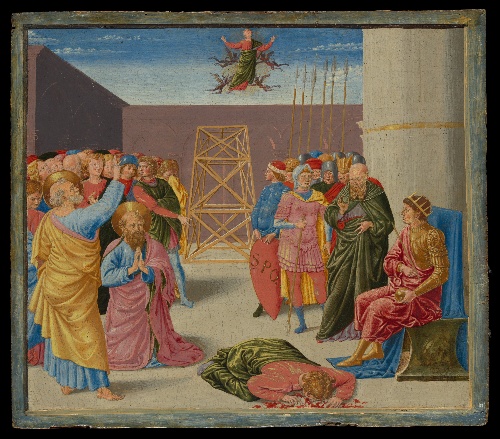
Title: Saint Peter and Simon Magus
Artist: Benozzo Gozzoli (Benozzo di Lese di Sandro)
Artist bio: Italian, Florence ca. 1420–1497 Pistoia
Object type: Painting, predella panel
Classification: Paintings
Medium: Tempera on wood
Dimensions: 15 3/4 x 18 in. (40 x 45.7 cm)
Department: European Paintings
Credit line: Rogers Fund, 1915
Accession year: 1915
Repository: Metropolitan Museum of Art, New York, NY
Tags: Men|Saint Peter|Demons